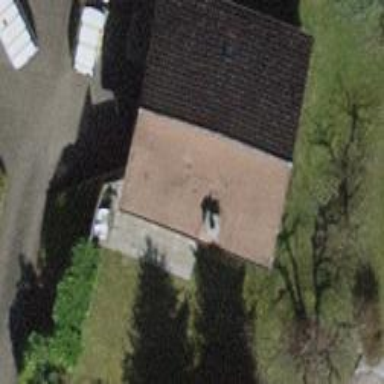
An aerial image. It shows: Building with tile roof.